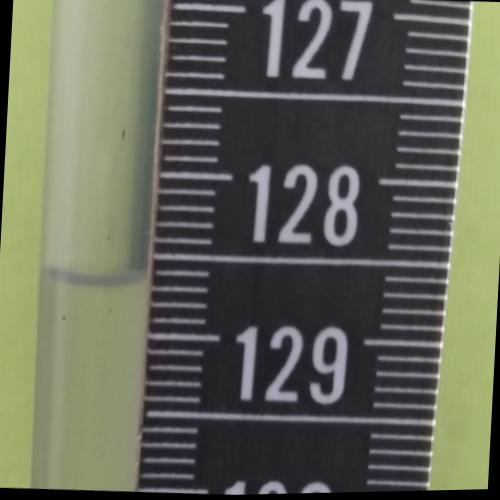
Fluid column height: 128.6 cm